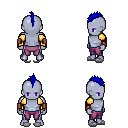
a pixel art fantasy rpg character, male body template, dark elf, purple skin, gold arm armor, magenta pants, blue mohawk hairstyle, leather bracers, white slippers, four views (front, back, left, right), 2x2 character sprite sheet, small pixel art, hard edges, no anti-aliasing